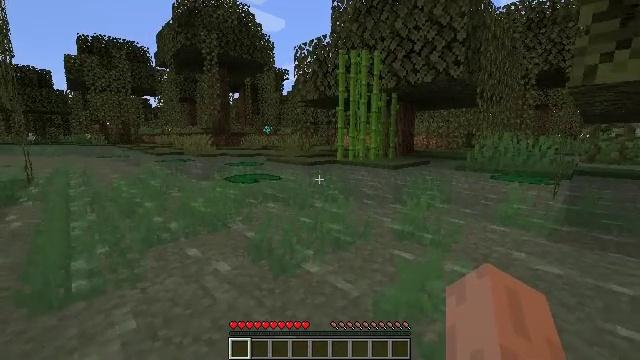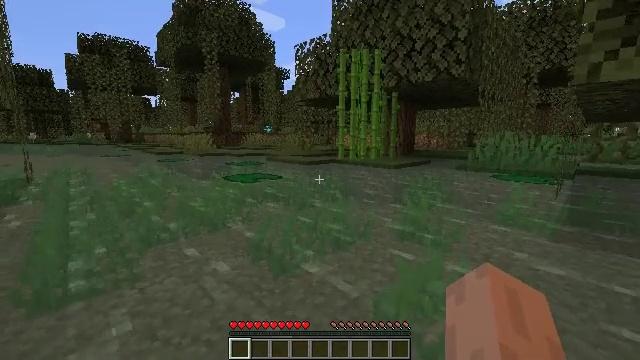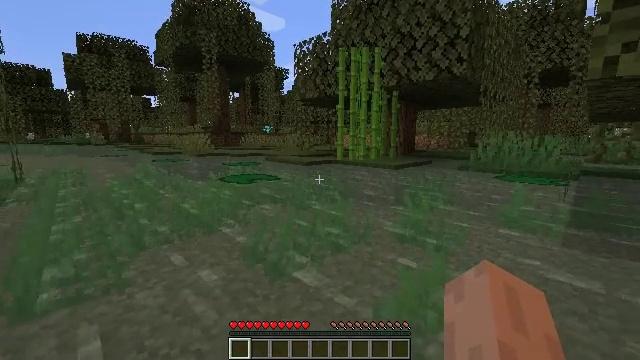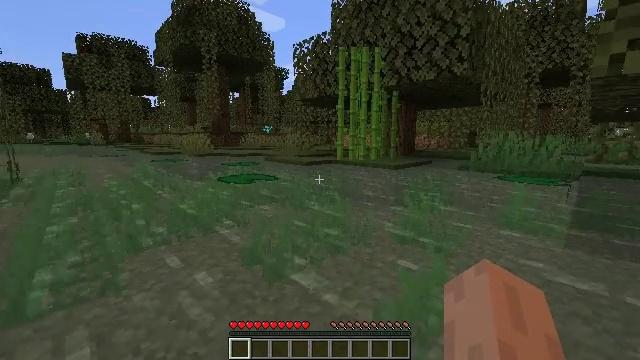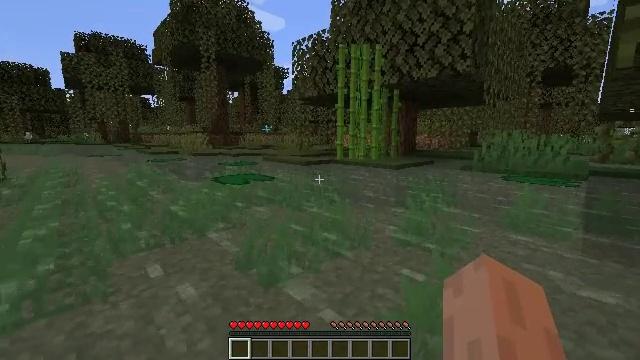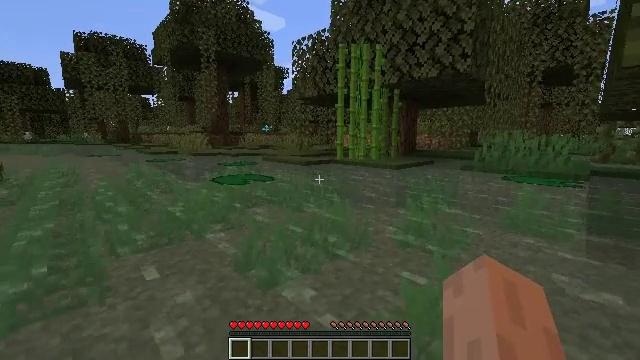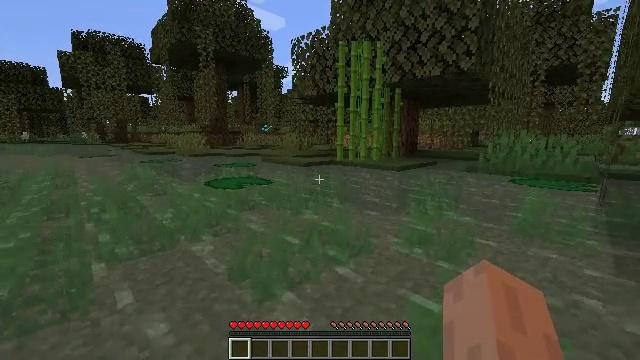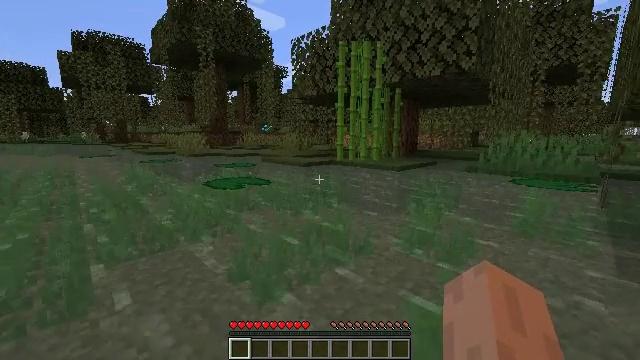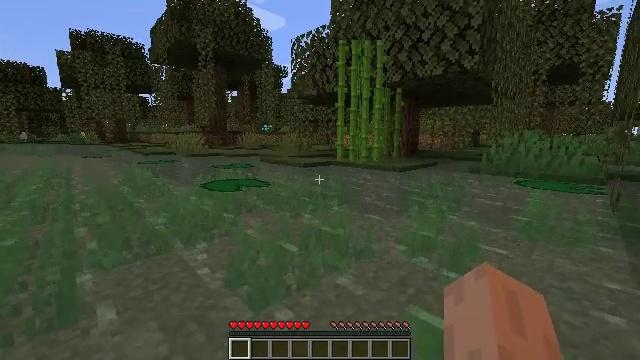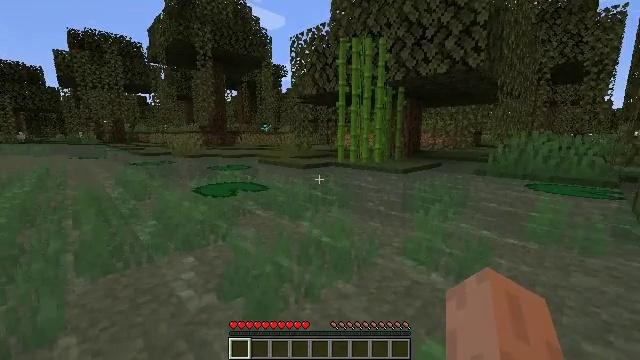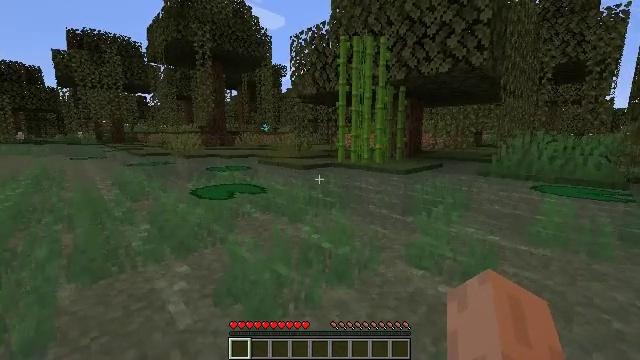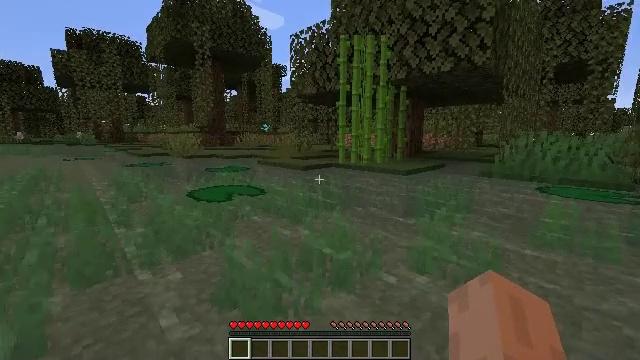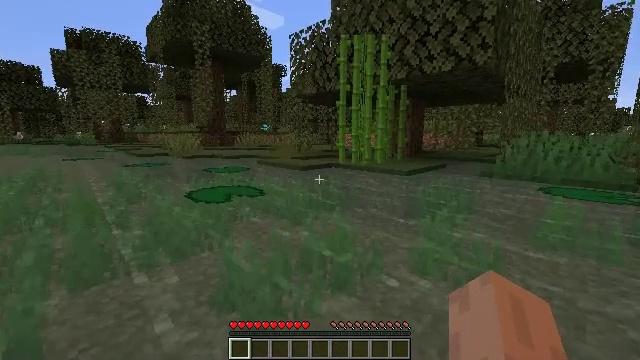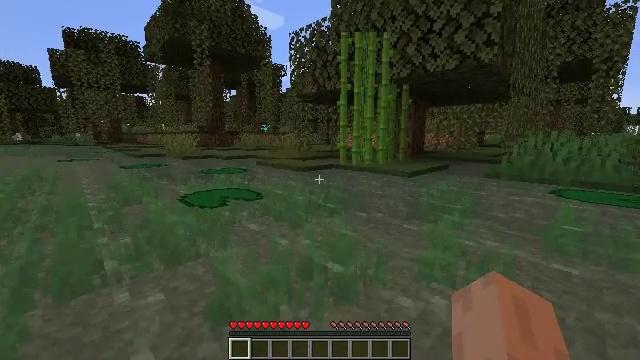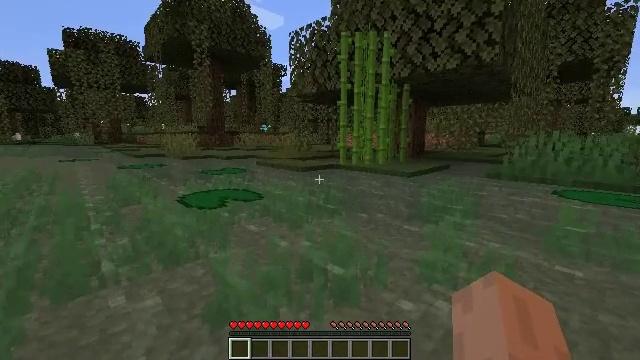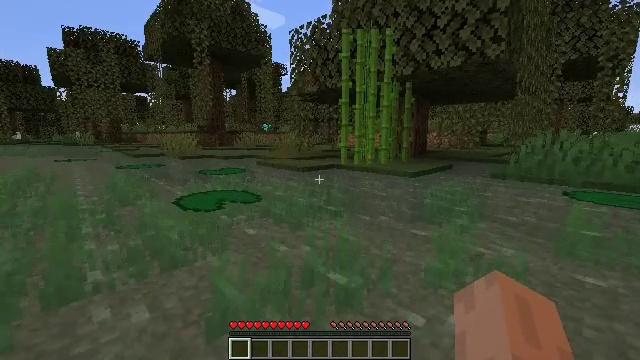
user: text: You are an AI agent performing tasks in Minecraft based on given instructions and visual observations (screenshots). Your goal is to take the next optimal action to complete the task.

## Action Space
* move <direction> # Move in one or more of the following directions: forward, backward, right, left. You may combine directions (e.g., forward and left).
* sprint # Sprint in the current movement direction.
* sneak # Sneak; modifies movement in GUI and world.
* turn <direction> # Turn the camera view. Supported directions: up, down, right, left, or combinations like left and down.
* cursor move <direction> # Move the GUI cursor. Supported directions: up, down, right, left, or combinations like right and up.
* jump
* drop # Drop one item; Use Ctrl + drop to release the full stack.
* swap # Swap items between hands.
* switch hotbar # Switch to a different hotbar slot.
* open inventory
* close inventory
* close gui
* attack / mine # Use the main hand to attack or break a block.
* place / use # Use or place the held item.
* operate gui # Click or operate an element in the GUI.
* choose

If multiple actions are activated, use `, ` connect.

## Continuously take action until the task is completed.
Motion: motion action
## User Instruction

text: Harvest the blue orchid and add it to your inventory.
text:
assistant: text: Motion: move forward
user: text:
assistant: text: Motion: move forward
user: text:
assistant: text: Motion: move forward
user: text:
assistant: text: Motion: move forward
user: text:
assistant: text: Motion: move forward
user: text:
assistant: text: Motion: move forward
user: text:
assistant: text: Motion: move forward
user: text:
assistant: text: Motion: move forward
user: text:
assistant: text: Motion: move forward
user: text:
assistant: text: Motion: move forward
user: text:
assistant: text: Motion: move forward
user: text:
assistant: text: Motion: move forward
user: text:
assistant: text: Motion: move forward
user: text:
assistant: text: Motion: move forward
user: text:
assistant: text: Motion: move forward, sprint
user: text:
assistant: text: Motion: move forward, sprint
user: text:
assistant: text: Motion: move forward, sprint
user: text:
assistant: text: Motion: move forward, sprint
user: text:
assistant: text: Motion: move forward, sprint
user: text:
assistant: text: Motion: move forward, sprint
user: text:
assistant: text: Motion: move forward, sprint
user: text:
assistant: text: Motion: move forward, sprint
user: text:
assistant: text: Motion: move forward, sprint
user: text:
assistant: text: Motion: move forward, sprint
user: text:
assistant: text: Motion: move forward, sprint
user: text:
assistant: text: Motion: move forward, sprint
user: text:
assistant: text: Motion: move forward, sprint
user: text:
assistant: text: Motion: move forward, sprint
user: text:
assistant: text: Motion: move forward, sprint
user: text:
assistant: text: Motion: move forward, sprint